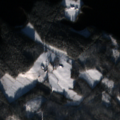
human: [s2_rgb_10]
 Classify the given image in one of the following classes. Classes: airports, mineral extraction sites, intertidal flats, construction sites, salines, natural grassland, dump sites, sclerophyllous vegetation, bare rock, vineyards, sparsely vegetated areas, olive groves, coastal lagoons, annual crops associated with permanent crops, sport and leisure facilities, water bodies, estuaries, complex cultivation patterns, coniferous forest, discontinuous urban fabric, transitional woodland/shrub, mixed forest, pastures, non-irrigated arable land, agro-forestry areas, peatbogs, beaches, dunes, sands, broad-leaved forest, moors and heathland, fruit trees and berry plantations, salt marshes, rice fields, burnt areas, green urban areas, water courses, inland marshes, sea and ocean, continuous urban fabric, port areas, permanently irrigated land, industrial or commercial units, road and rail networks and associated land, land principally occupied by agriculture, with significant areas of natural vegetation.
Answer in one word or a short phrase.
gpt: non-irrigated arable land, coniferous forest, mixed forest, water bodies